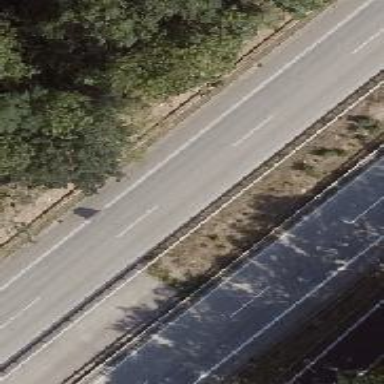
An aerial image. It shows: Motorway.